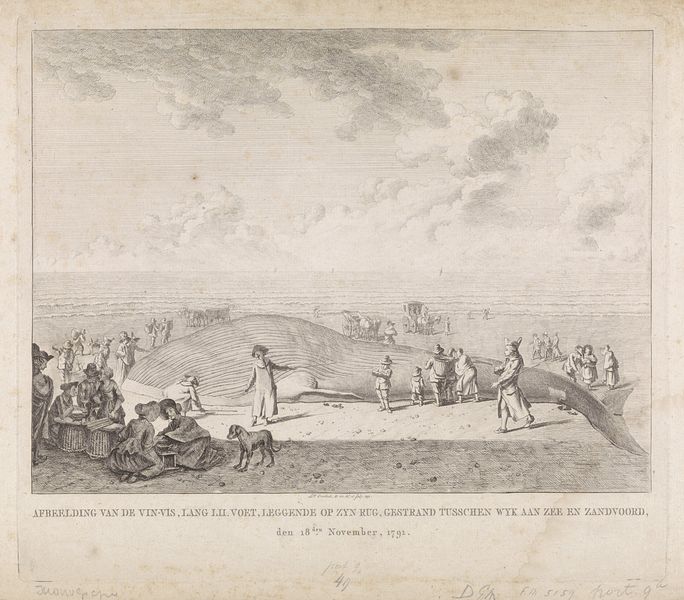
Titel: Potvis aangespoeld op het strand bij Zandvoort
Künstler: Leendert Overbeek
Standort: Amsterdam
Institution: Rijksmuseum
Schlagwörter: himmel, schatten, wasser, wolken, frauen, landschaft, menschen, hut, männer, hund, hügel, karren, pferd, schrift, wellen, grafik, kutsche, druck, radierung, stich, wal, stick, walfisch